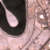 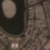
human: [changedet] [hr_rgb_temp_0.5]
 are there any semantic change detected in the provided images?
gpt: Some new constructions appear around the artificial lake and the island in the middle has increased in size.